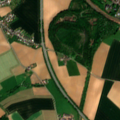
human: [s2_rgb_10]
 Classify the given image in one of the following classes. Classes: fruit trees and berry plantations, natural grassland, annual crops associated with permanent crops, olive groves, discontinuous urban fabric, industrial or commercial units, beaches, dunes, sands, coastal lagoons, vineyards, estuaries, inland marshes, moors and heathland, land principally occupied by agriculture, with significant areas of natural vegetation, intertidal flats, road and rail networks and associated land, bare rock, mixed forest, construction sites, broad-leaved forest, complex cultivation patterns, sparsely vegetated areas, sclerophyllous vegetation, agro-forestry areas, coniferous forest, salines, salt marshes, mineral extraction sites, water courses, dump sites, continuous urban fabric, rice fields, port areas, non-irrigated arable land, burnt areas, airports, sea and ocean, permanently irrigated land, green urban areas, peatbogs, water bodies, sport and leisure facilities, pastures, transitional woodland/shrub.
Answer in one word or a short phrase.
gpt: discontinuous urban fabric, dump sites, non-irrigated arable land, pastures, transitional woodland/shrub